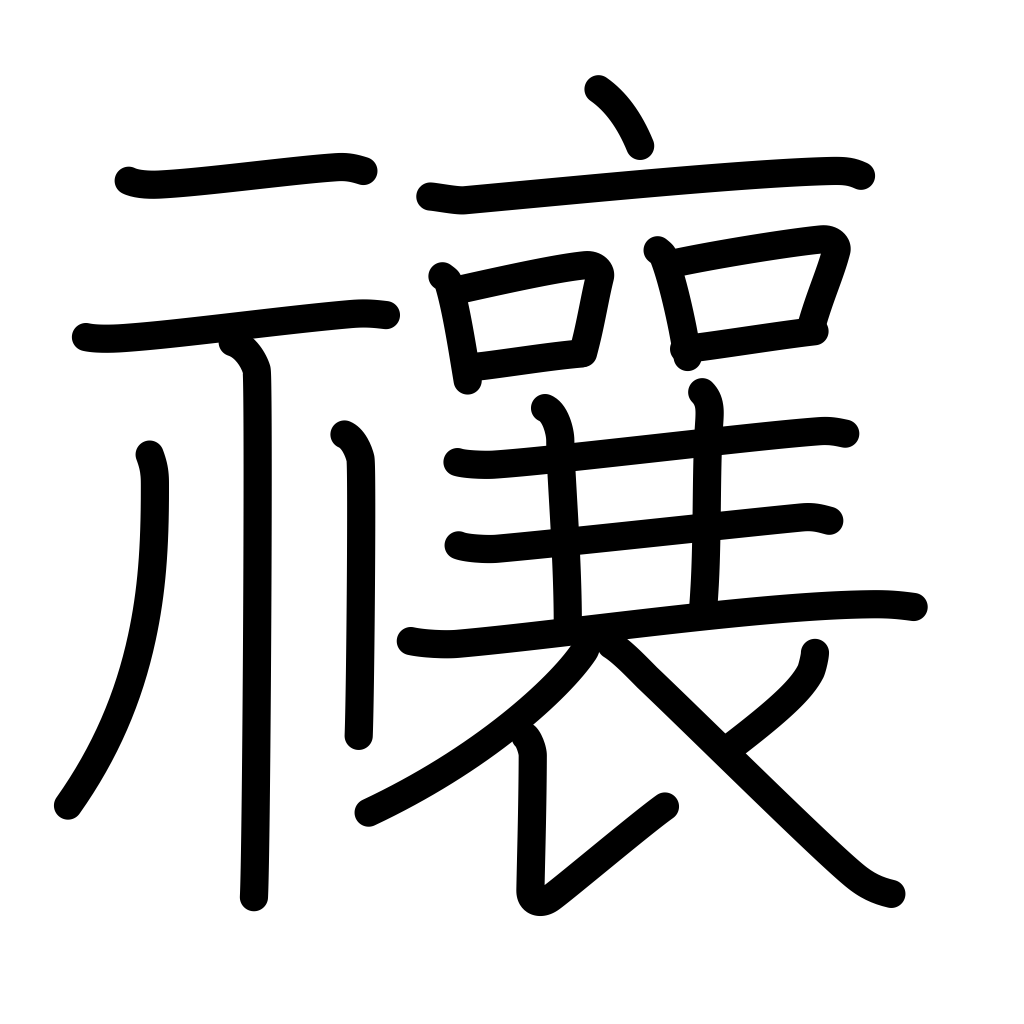
Meaning: exorcise, drive away